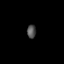
Tissue: prostate
Cell type: T cells
Senescence score: 0.3084
Nuclear area (px): 117
Mean DAPI intensity: 81.607